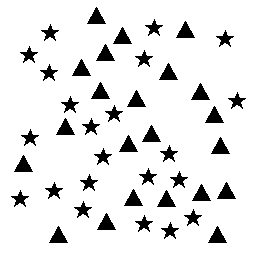
Squares: 0
Triangles: 22
Stars: 22
Total shapes: 44